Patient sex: F
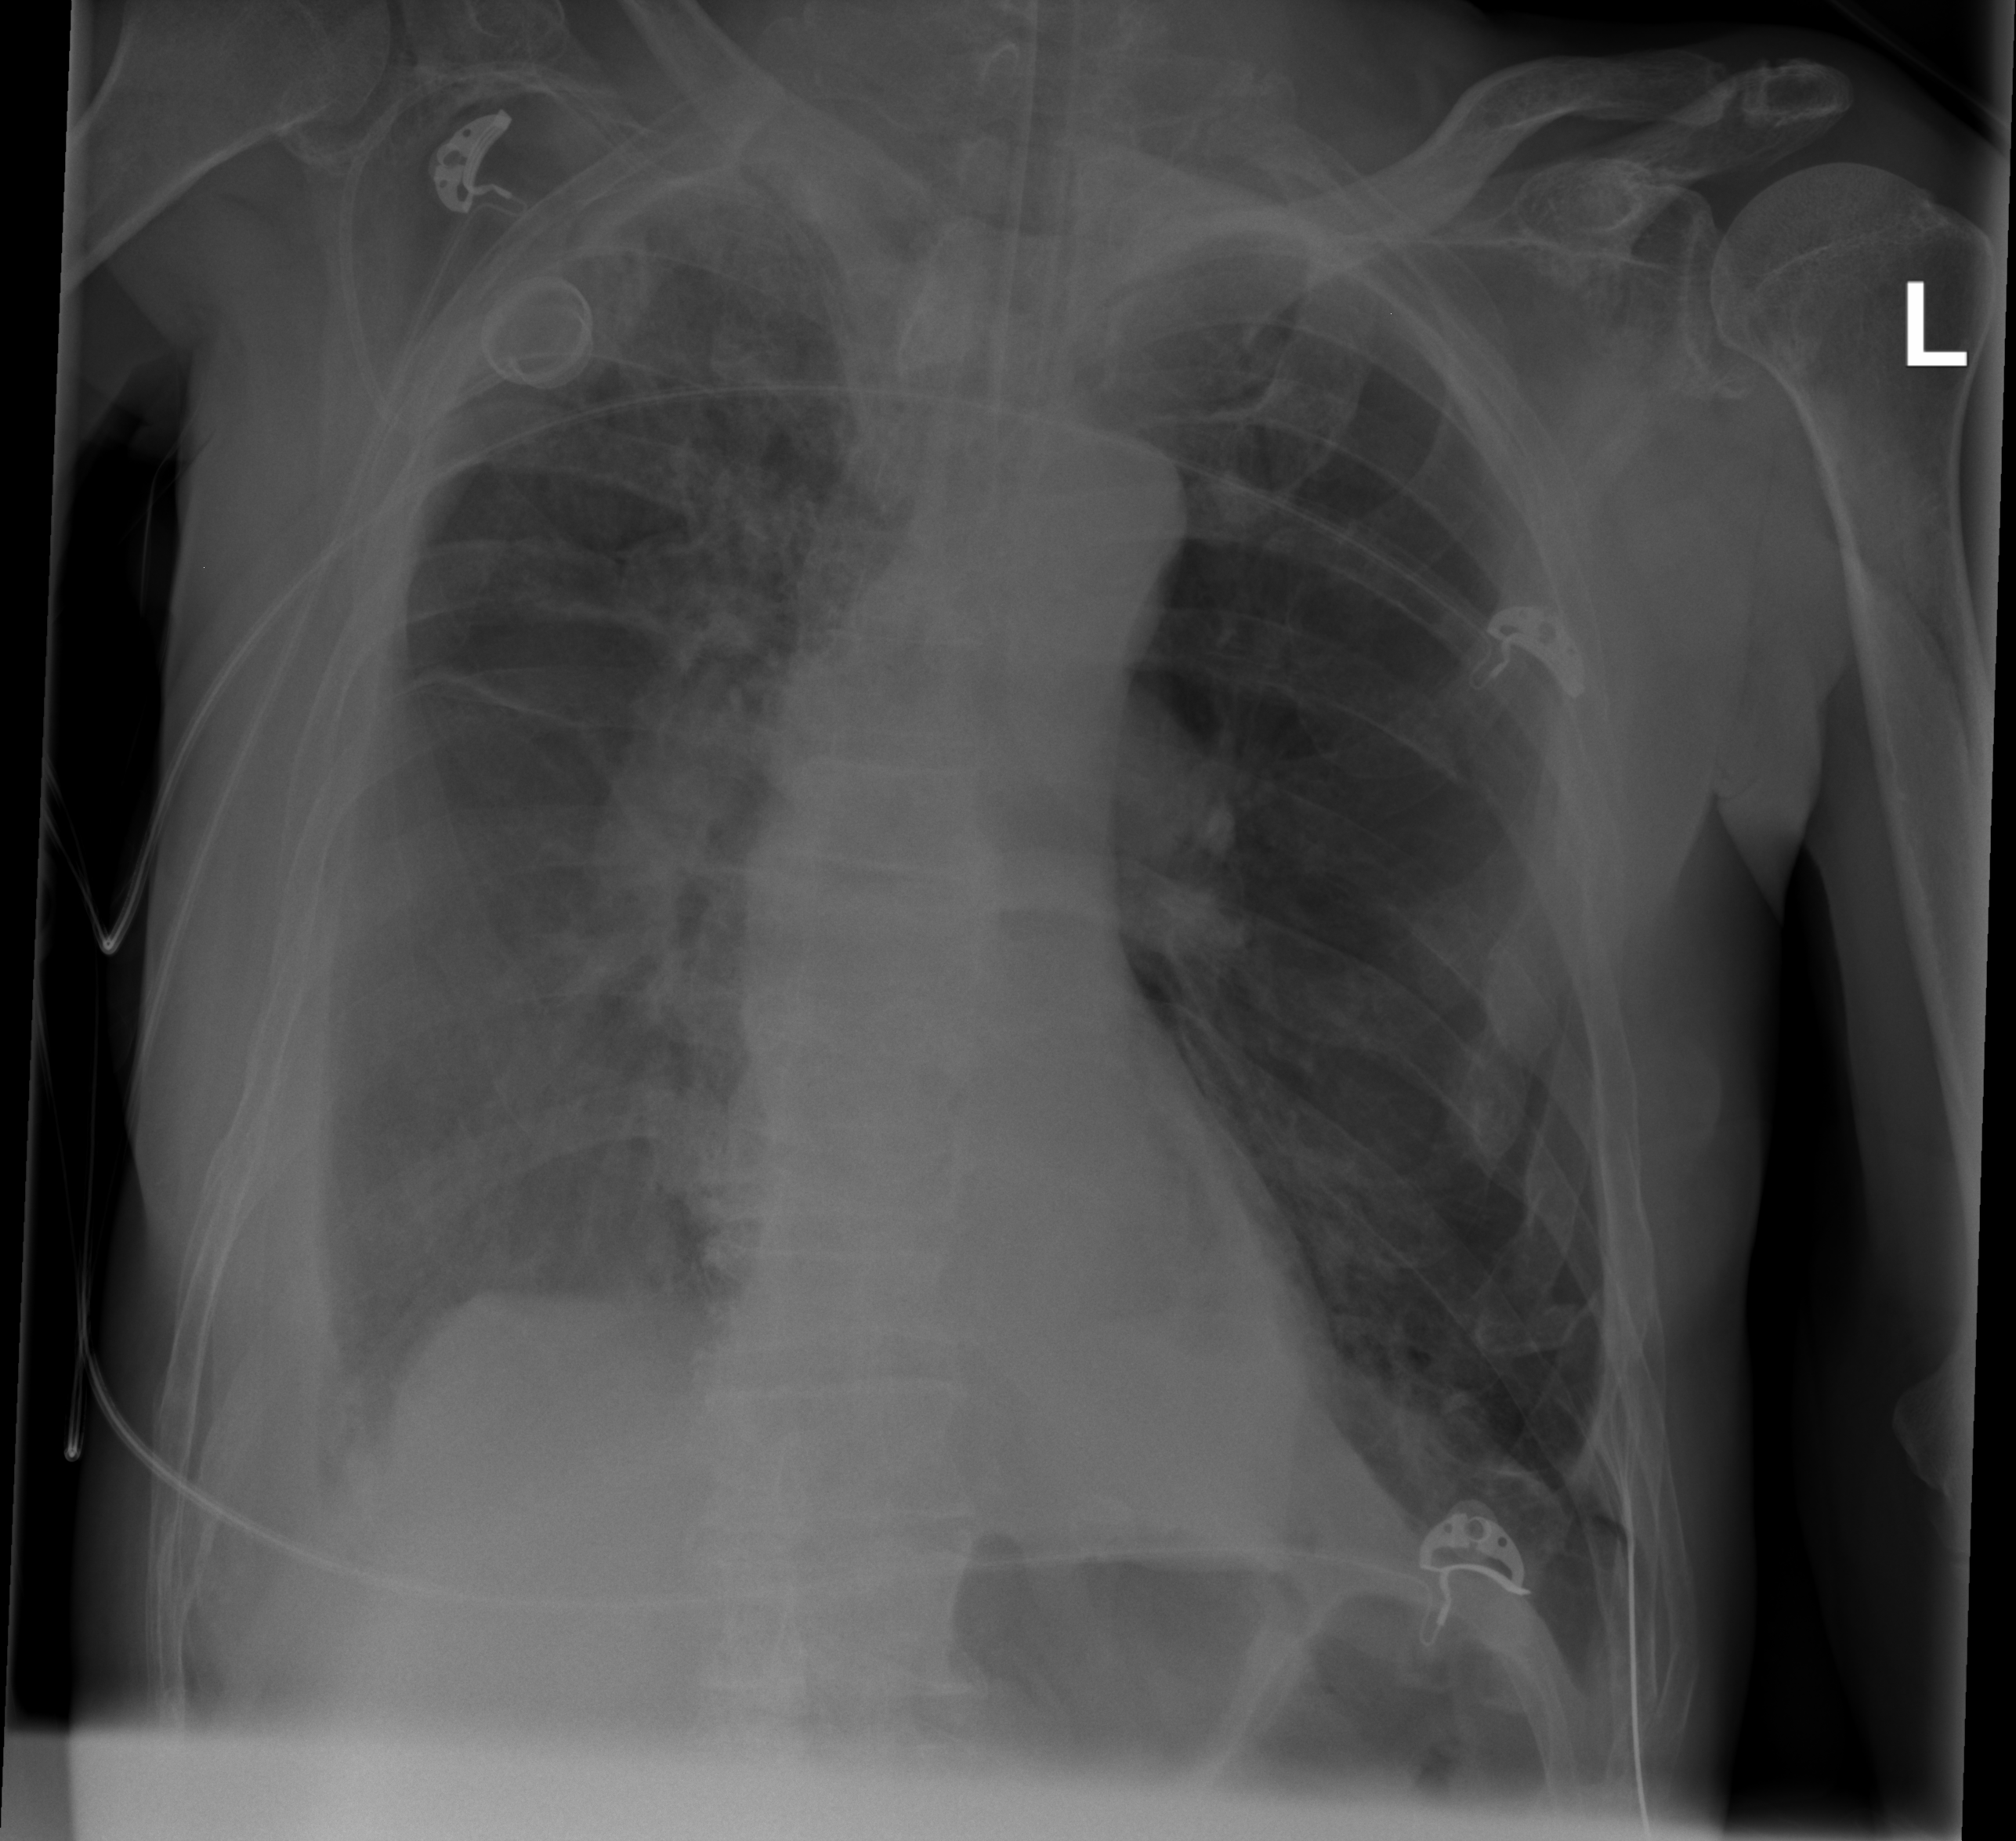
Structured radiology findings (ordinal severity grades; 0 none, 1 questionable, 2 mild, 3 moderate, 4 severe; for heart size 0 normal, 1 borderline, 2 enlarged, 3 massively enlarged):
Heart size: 0
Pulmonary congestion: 0
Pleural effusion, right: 3
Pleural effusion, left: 0
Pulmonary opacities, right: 2
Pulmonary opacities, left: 0
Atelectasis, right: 2
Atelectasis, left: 2